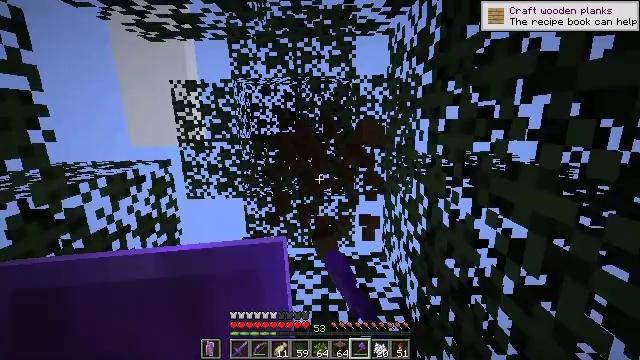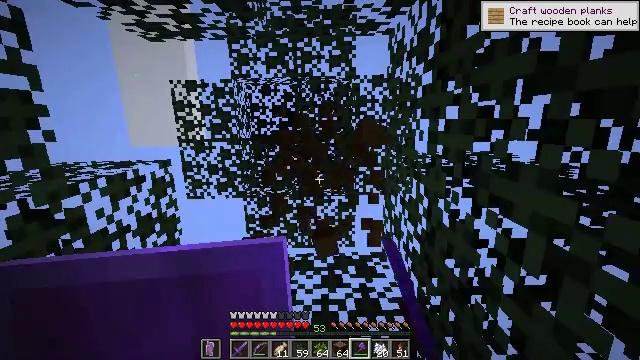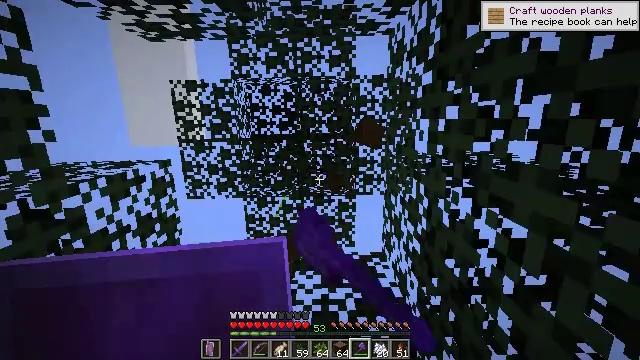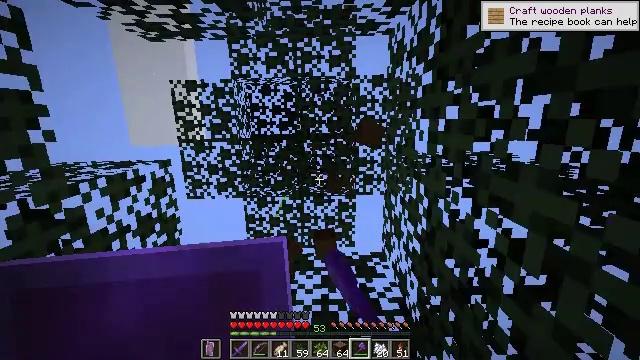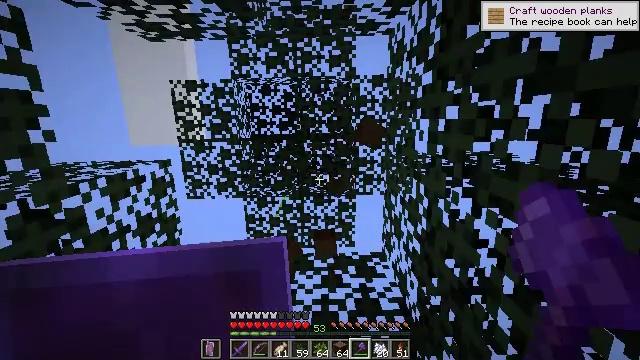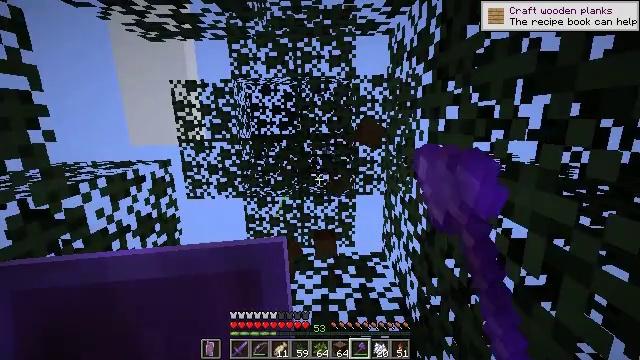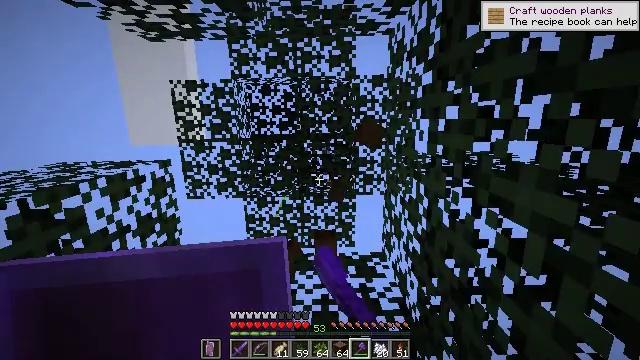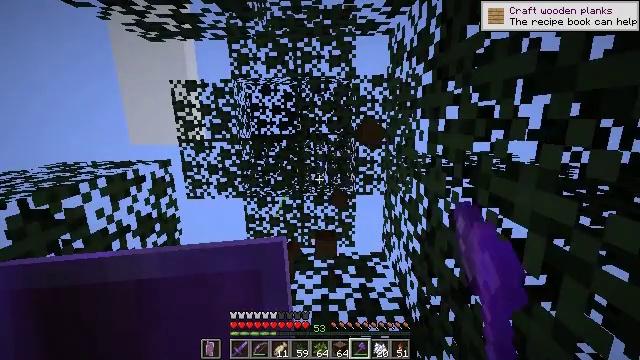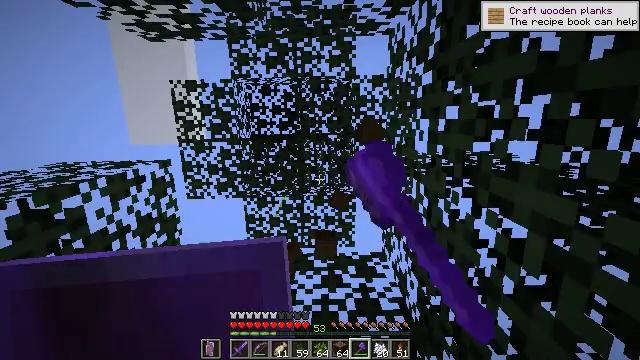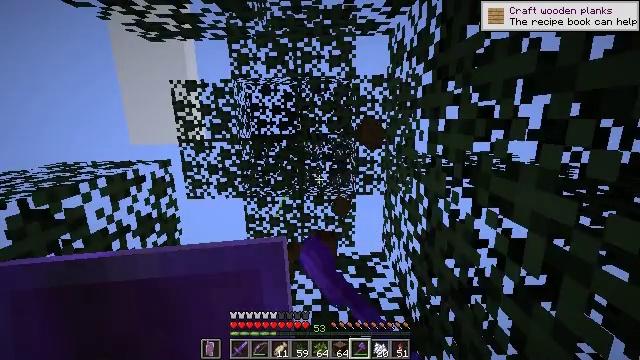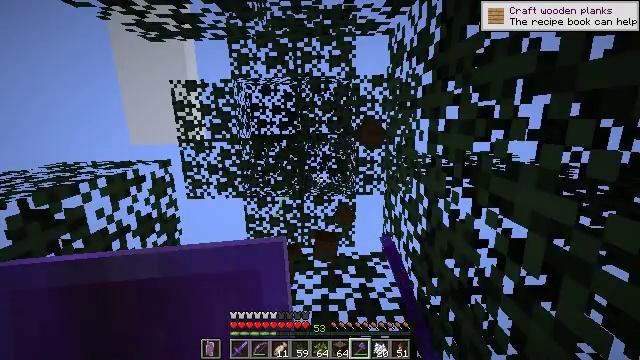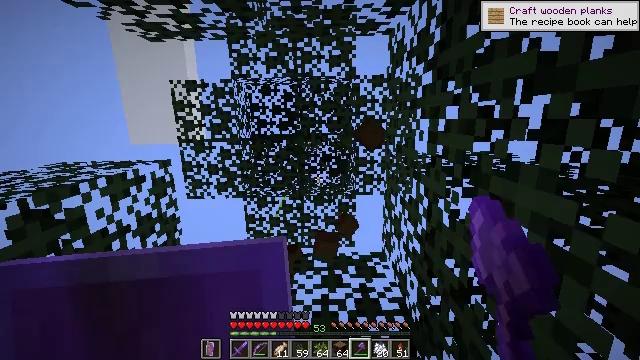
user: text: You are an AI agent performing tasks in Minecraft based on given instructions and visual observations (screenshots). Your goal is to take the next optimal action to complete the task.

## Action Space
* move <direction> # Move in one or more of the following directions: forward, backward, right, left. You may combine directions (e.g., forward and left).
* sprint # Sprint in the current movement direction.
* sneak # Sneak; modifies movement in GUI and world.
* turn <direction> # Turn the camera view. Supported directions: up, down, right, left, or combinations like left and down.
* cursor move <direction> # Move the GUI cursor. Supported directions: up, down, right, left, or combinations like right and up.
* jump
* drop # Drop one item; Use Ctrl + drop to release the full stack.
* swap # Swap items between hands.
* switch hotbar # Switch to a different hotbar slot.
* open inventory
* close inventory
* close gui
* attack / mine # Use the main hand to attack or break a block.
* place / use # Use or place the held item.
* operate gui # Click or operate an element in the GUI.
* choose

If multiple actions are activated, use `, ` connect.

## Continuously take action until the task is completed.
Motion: motion action
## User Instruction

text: Break the spruce leaves to clear the area.
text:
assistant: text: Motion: attack / mine
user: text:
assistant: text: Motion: attack / mine
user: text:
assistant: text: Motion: attack / mine
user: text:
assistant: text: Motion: attack / mine
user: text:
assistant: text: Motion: attack / mine
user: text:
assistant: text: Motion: attack / mine
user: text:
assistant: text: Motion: attack / mine
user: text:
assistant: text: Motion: no_op
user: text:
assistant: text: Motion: no_op
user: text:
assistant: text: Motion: no_op
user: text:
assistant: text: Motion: no_op
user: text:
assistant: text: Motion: no_op